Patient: sex M, age 73
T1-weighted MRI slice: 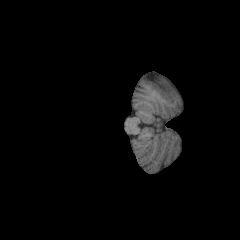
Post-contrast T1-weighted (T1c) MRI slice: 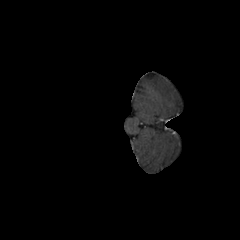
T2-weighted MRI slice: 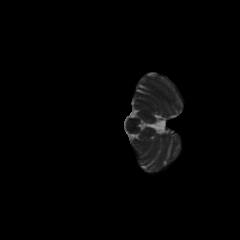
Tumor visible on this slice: no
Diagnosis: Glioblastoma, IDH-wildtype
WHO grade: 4